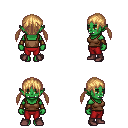
a pixel art fantasy rpg character, female body template, orc, green skin, brown pirate shirt, red pants, light blonde twin-tailed hairstyle, cloth bracers, maroon shoes, four views (front, back, left, right), 2x2 character sprite sheet, small pixel art, hard edges, no anti-aliasing